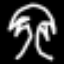
Label: palm tree